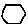
Label: hexagon